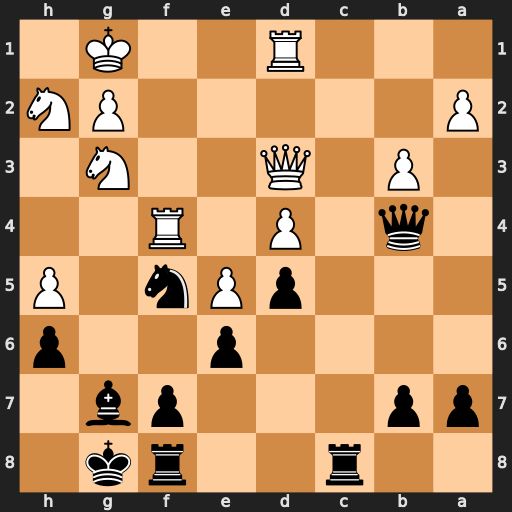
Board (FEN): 2r2rk1/pp3pb1/4p2p/3pPn1P/1q1P1R2/1P1Q2N1/P5PN/3R2K1
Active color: b
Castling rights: -
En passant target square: -
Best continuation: Rc3 Qxc3 Qxc3